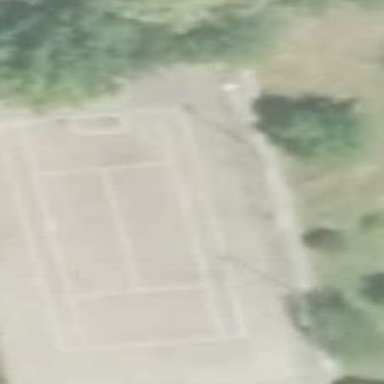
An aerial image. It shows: Tennis court in leisure pitch.